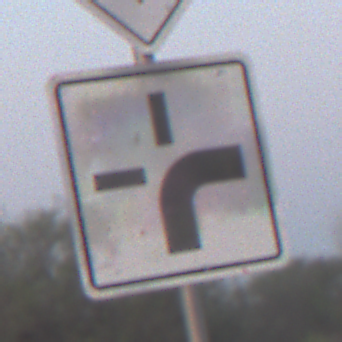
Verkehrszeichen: VerlaufVorfahrtsstrasse3
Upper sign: Vorfahrtsstrasse
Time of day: SunriseSunset
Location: Outdoor (Nature)
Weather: Clear
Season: NotSpecified
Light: Natural